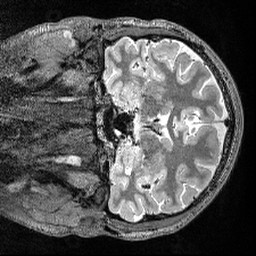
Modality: T2w
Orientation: coronal
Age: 35
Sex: male